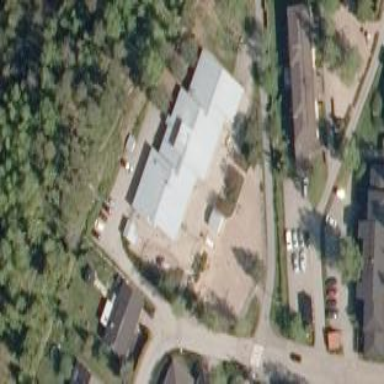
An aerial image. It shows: Kindergarten building.